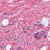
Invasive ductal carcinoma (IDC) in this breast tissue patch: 0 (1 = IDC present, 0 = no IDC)